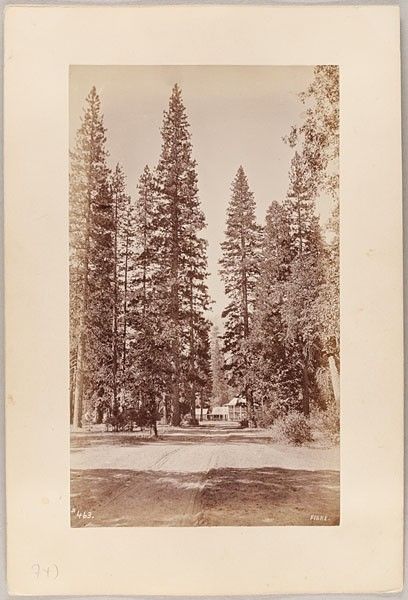
Titel: 'Leydig's Hotel' im Yosemite Tal
Künstler: George Fiske
Standort: Hamburg
Institution: Museum für Kunst und Gewerbe Hamburg
Schlagwörter: baum, weg, strauch, pfad, land, tal, wald, hotel, foto, fotografie, photographie, photo, karton, waldlandschaft, gasthof, region, albumin, parks, lichtbild, nationalpark, reisefotografie, valley, landschaftsphotographie, landschaftsfotografie, bildwerke, angewandte und bildende kunst, hessische systematik, bäume, sträucher, schwarzweißpositivverfahren, silbersalzverfahren, schwarzweißfotografie, reisephotographie, albuminpapier, landstraße, gärten, yosemite